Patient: sex F, age 83
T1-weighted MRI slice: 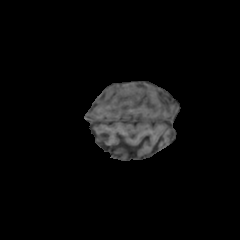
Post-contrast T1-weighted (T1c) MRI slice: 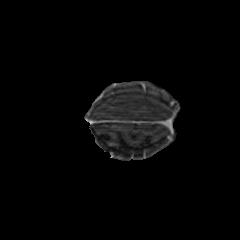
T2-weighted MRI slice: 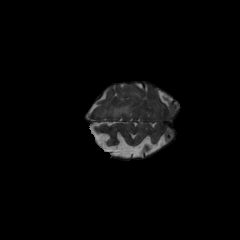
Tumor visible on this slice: yes
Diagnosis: Glioblastoma, IDH-wildtype
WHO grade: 4